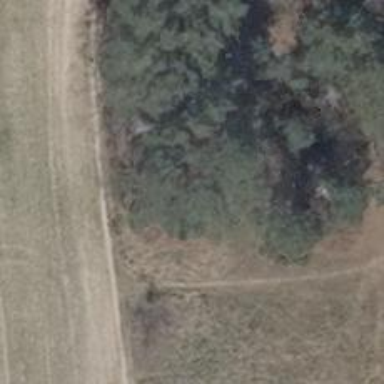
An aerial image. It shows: Hunting stand.